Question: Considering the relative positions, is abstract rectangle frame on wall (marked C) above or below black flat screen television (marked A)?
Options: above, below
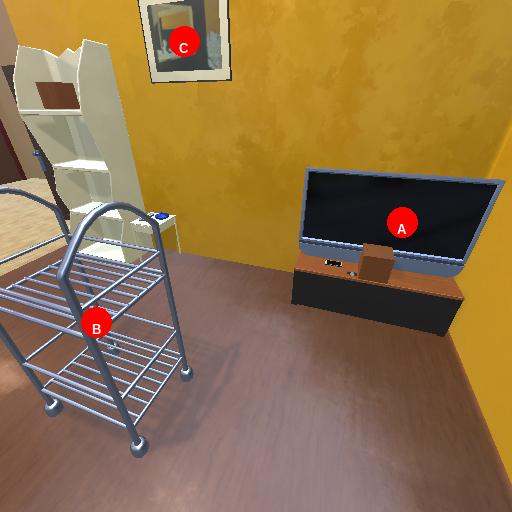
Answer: above